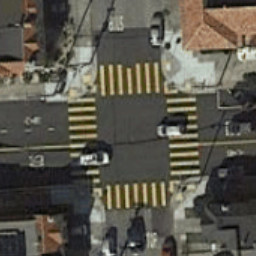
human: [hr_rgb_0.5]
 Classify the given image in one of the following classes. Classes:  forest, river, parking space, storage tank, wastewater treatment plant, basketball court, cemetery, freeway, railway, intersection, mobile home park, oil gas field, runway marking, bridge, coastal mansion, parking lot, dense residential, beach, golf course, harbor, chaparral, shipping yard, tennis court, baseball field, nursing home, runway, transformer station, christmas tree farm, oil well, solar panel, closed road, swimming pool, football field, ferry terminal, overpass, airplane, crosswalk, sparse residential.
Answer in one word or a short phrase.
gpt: crosswalk